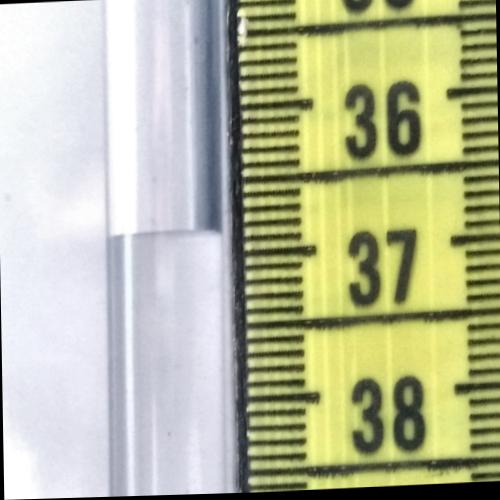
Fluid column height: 36.8 cm